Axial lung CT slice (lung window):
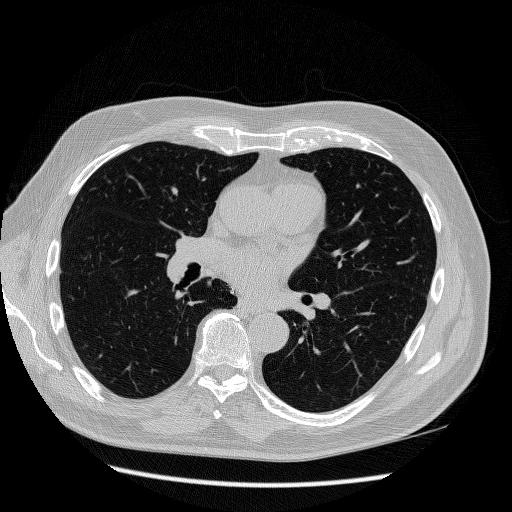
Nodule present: no